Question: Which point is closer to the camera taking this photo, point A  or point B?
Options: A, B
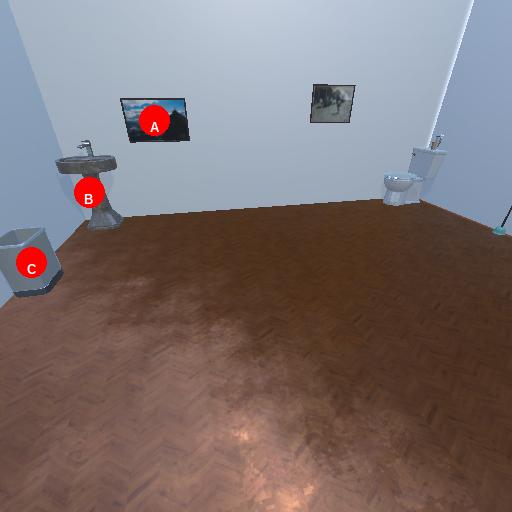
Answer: A